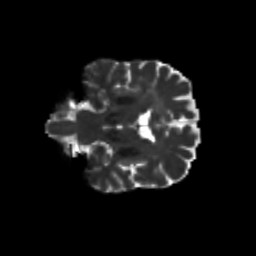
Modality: T2w
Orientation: coronal
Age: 59
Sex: female
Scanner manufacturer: siemens
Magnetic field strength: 3 T
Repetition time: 8.6 s
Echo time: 0.095 s